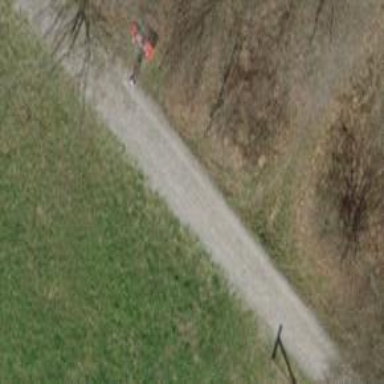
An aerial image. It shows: Red bench.